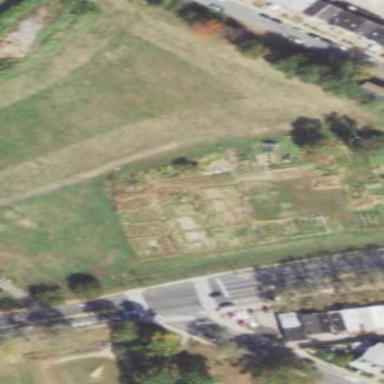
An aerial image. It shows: Allotments area.